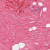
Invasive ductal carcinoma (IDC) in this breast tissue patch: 0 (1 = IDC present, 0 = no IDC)